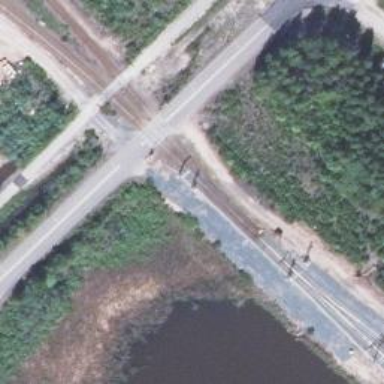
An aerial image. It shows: Signal light at railway crossing.